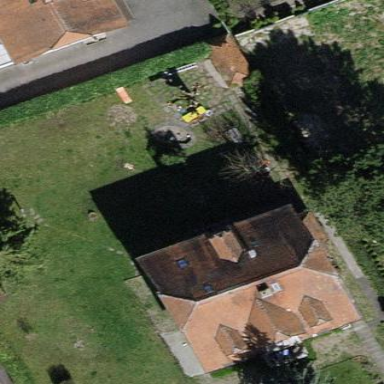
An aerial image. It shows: Detached building with hipped roof.